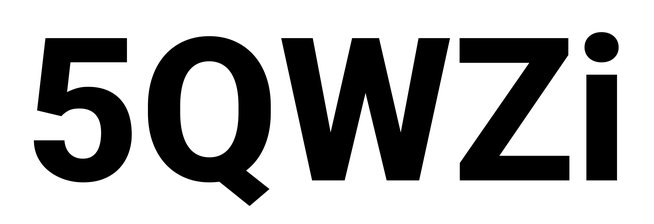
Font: Roboto_ExtraBold